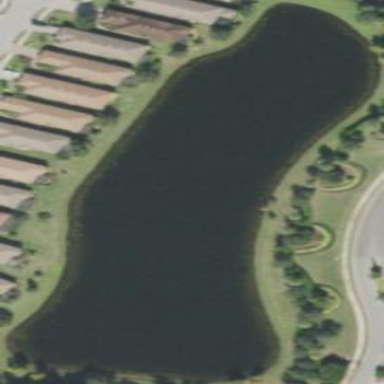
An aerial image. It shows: Pond surrounded by natural water.